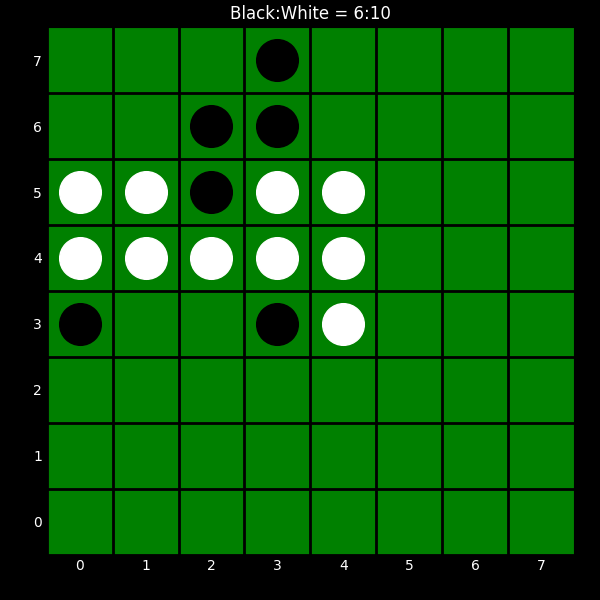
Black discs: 6
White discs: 10